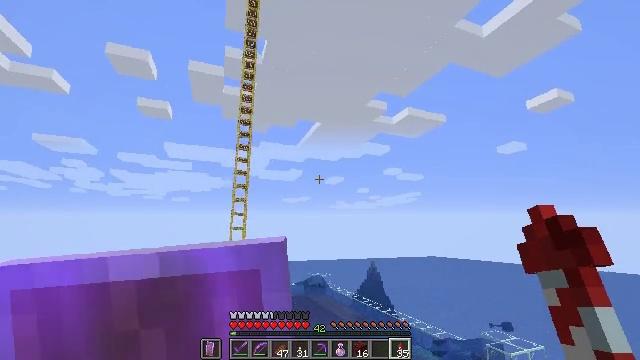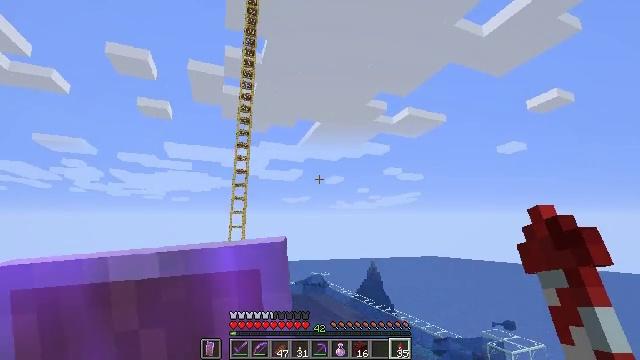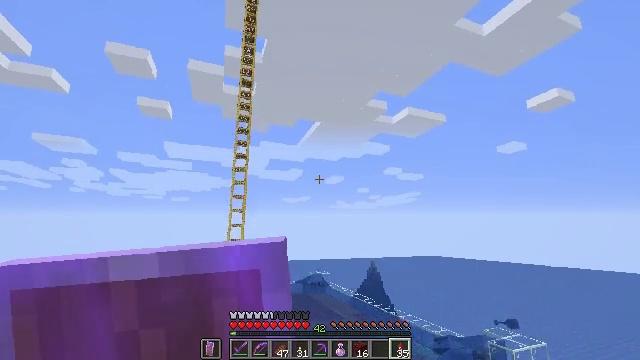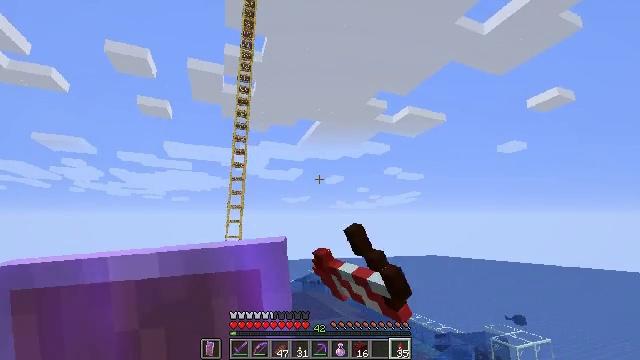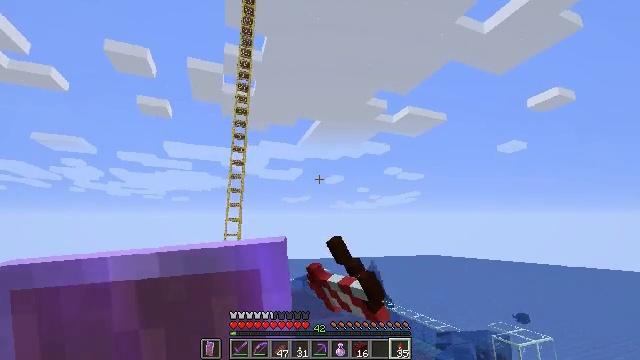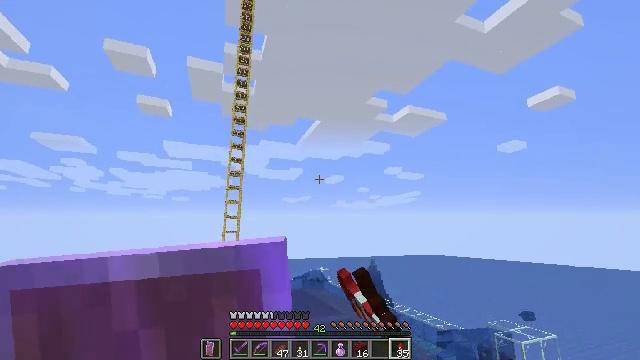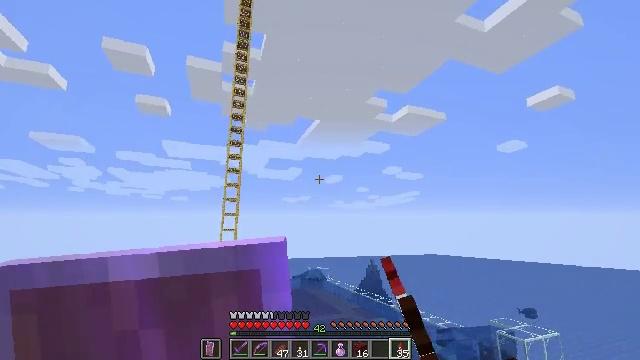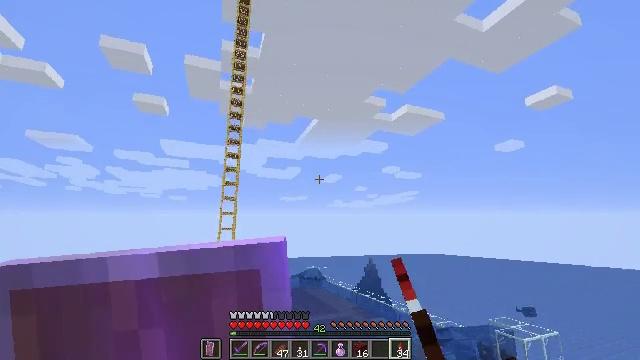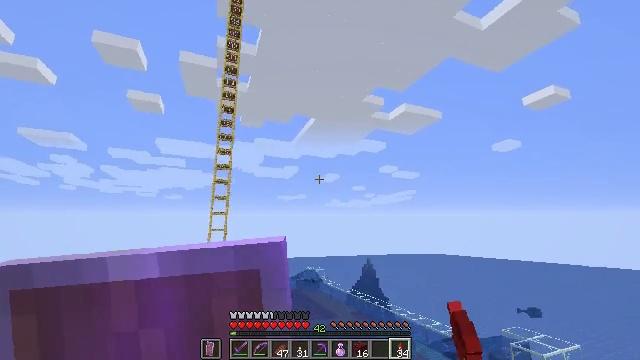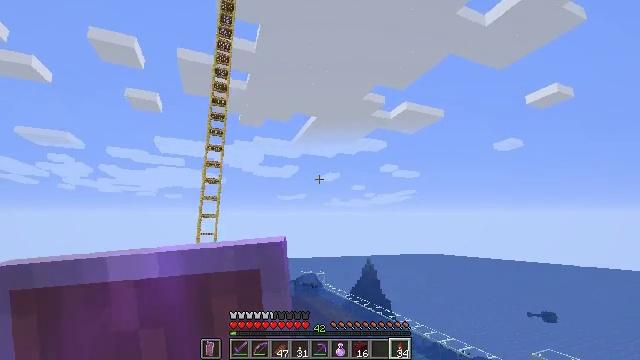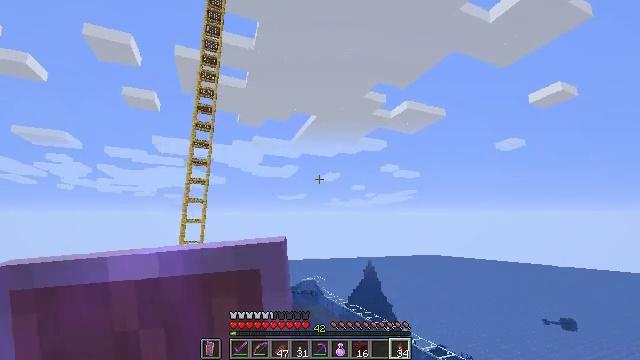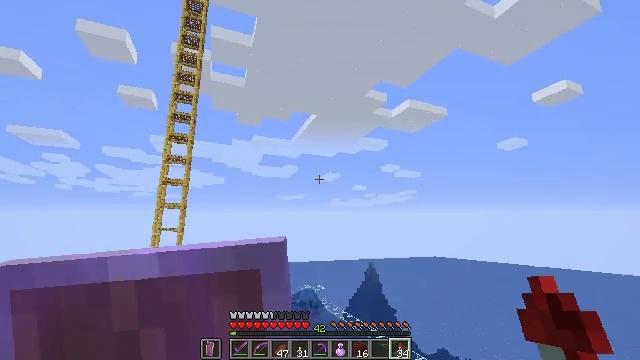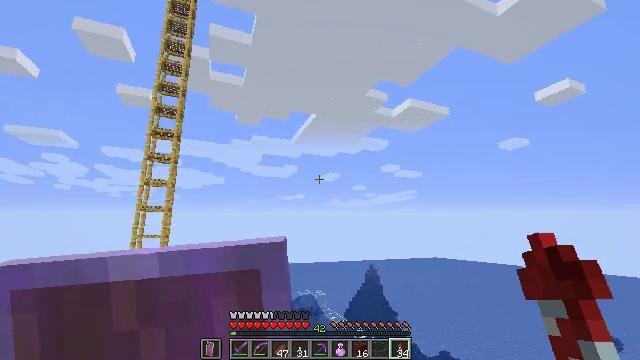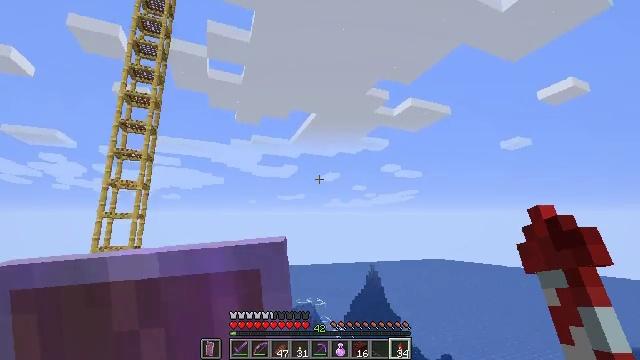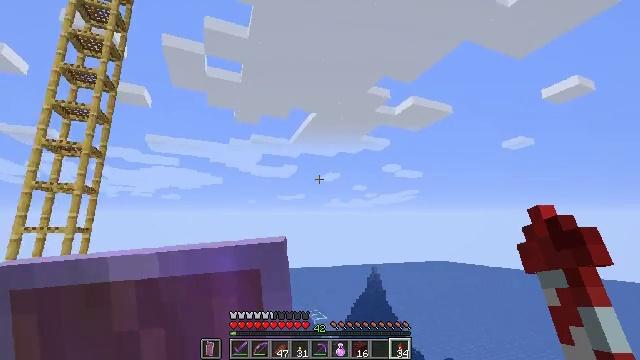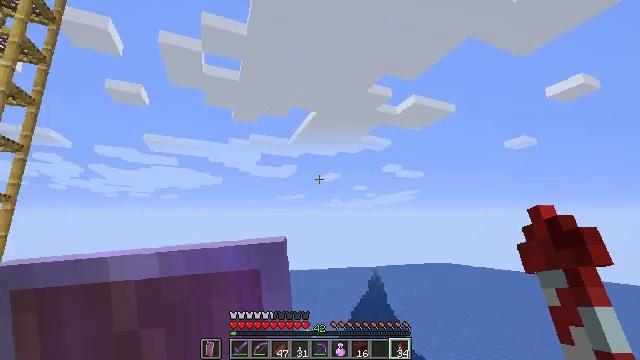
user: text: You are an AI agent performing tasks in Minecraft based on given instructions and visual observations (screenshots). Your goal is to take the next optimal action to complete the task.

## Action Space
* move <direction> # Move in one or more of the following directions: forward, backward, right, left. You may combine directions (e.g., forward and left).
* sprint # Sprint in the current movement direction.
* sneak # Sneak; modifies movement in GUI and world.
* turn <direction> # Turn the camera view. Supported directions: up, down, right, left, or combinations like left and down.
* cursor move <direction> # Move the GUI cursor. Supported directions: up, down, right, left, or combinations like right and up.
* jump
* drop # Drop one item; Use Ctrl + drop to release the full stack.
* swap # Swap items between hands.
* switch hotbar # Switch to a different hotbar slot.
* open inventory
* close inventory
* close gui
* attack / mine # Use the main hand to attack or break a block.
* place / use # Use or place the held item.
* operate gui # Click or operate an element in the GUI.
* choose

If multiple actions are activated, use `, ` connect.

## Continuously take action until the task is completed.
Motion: motion action
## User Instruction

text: mine block cyan shulker box
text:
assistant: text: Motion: no_op
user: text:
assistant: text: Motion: use / place
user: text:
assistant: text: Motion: use / place
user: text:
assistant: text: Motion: no_op
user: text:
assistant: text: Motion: no_op
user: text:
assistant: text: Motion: no_op
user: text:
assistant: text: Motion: no_op
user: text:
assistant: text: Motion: no_op
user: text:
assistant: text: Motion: no_op
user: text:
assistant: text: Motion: no_op
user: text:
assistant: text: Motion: no_op
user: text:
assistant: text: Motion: no_op
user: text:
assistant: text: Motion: no_op
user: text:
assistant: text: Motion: no_op
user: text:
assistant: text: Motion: no_op
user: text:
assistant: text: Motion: no_op
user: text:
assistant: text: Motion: no_op
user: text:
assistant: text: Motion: turn right and down
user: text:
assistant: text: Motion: turn right and down
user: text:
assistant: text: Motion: no_op
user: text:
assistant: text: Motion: no_op
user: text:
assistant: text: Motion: no_op
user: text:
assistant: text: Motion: no_op
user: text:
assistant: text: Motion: no_op
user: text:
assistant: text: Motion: no_op
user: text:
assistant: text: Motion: no_op
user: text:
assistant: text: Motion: turn down
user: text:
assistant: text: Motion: turn left and down
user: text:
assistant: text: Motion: turn down
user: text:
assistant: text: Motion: no_op